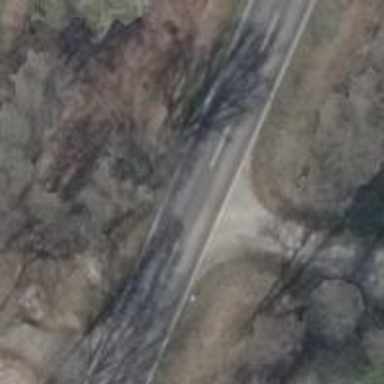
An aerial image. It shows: Secondary road with asphalt surface.